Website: macys
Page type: customer-info-address
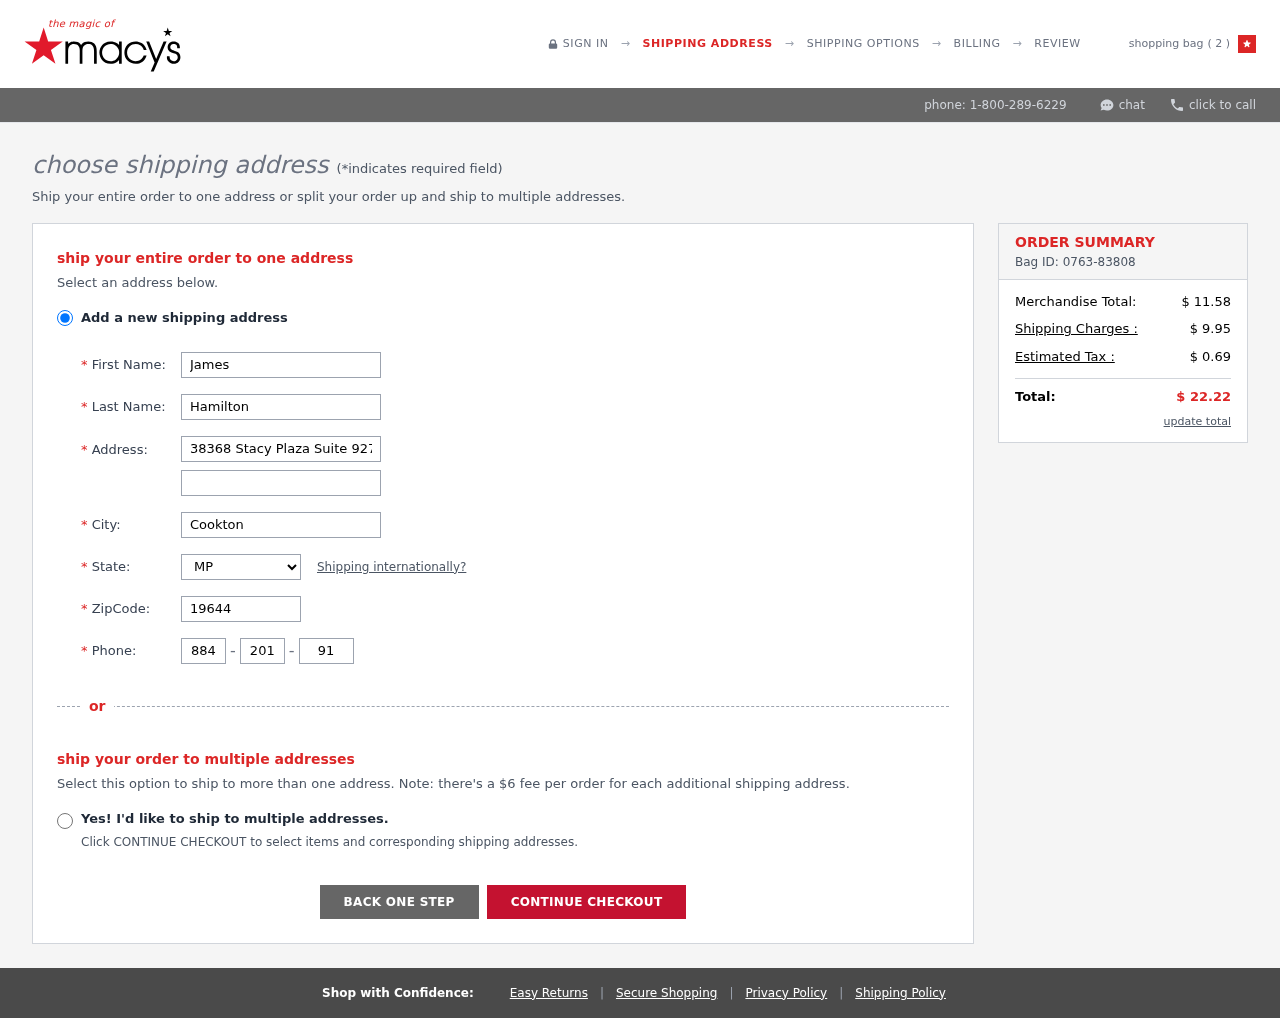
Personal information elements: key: PII_CITY
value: Cookton
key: PII_FIRSTNAME
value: James
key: PII_LASTNAME
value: Hamilton
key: PII_PHONE_AREA
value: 884
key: PII_PHONE_PREFIX
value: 201
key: PII_PHONE_SUFFIX
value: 9164
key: PII_POSTCODE
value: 19644
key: PII_STATE_ABBR
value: MP
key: PII_STREET
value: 38368 Stacy Plaza Suite 927
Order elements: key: ORDER_NUM_ITEMS
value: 2
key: ORDER_ID
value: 0763-83808
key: ORDER_SUBTOTAL
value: $ 11.58
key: ORDER_SHIPPING_COST
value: $ 9.95
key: ORDER_TAX
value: $ 0.69
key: ORDER_TOTAL
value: $ 22.22